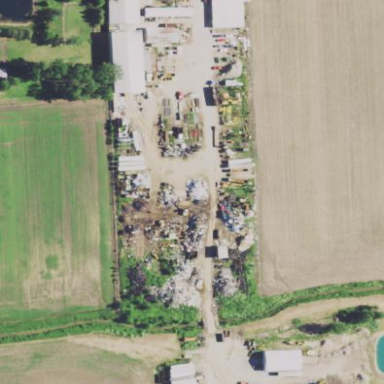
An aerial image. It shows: Industrial area designated as scrap yard.